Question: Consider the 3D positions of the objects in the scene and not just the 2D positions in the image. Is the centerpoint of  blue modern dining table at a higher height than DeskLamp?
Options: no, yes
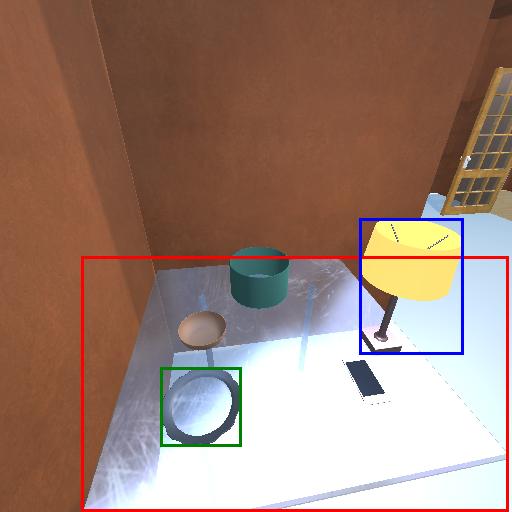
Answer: no